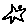
Label: star